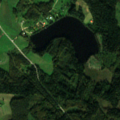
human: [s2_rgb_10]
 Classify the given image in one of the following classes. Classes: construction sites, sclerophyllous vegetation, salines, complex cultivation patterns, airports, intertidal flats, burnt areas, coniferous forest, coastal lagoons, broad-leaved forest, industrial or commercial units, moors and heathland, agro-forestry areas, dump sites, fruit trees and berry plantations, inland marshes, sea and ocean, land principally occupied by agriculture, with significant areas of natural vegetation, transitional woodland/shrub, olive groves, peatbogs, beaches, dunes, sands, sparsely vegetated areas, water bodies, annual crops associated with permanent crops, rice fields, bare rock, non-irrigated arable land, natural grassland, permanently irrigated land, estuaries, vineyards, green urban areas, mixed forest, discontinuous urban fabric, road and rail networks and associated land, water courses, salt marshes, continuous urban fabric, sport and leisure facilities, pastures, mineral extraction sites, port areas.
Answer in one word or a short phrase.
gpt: non-irrigated arable land, complex cultivation patterns, land principally occupied by agriculture, with significant areas of natural vegetation, coniferous forest, mixed forest